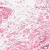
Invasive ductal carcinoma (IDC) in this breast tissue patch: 0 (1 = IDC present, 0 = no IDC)